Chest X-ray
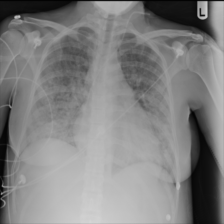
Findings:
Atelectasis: negative
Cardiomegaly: negative
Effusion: negative
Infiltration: positive
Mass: negative
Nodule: positive
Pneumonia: negative
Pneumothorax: negative
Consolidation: negative
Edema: negative
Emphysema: negative
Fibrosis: negative
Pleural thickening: negative
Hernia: negative